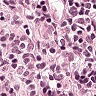
Metastatic tissue present: no